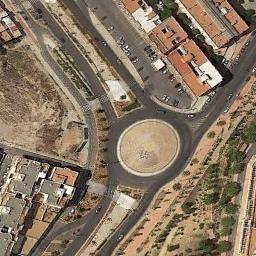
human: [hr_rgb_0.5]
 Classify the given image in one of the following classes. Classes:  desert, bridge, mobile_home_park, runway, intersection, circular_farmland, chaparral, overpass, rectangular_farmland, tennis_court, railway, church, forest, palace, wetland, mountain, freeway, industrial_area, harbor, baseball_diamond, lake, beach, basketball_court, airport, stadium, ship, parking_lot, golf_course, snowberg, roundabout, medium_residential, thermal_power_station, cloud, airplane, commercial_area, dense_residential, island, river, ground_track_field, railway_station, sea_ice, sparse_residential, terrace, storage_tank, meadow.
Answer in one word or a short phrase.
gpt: roundabout